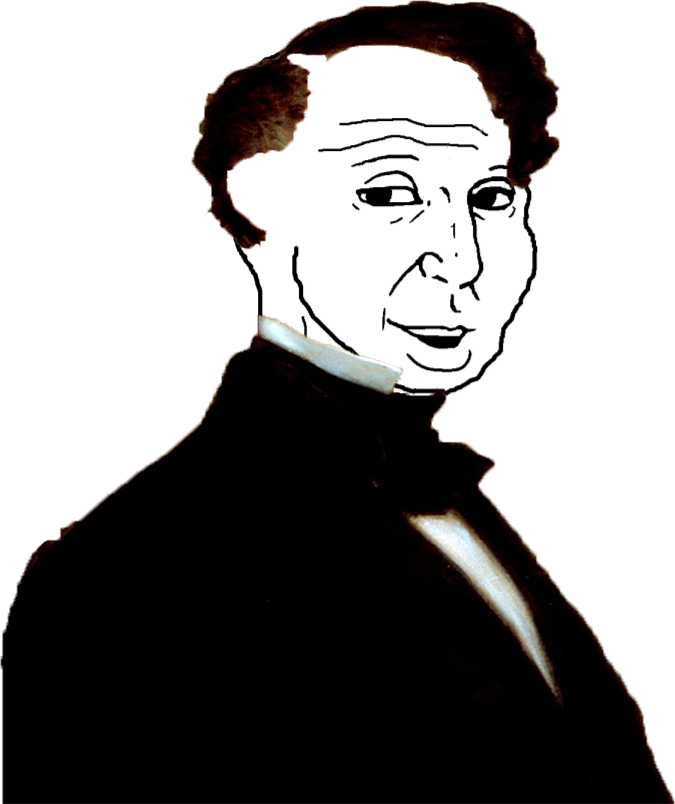
Label: 5_Groomer